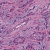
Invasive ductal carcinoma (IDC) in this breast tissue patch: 1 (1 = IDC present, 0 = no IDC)